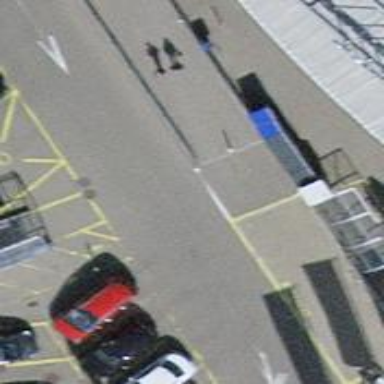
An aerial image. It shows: Bollard.